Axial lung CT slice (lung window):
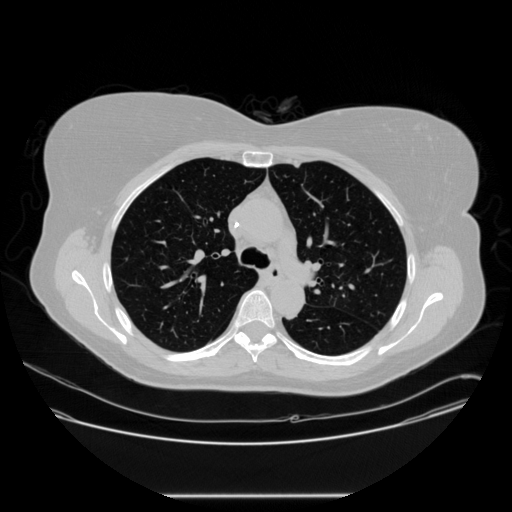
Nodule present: no